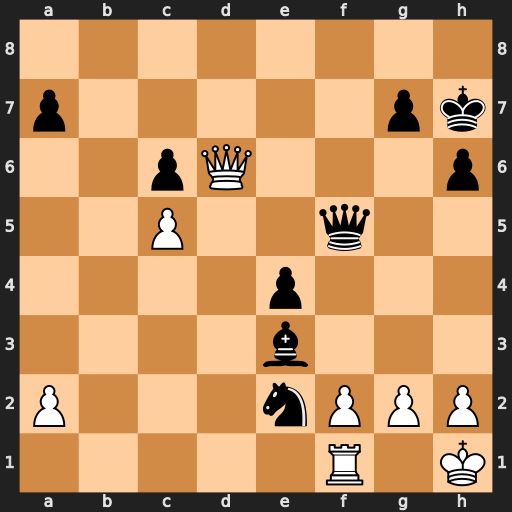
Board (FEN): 8/p5pk/2pQ3p/2P2q2/4p3/4b3/P3nPPP/5R1K
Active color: w
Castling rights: -
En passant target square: -
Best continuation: Qd1 Bxc5 Qxe2